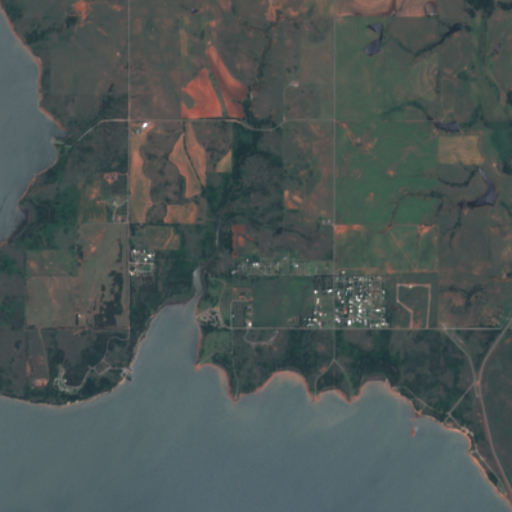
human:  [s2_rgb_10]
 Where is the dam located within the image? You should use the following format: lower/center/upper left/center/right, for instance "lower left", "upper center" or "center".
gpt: The dam is located in the lower right of the image.
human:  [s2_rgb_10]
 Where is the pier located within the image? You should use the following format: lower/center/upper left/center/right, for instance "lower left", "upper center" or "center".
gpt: The pier is located in the center of the image.
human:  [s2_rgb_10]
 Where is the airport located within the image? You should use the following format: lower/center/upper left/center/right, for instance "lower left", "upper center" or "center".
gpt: There is no airport in the image.